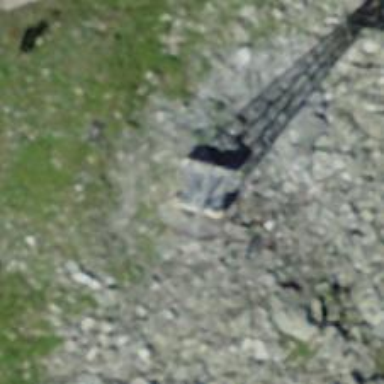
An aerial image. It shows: Pylon for aerialway.